Question: Would it be possible to create a custom 'JMenuItem' that contains buttons? For example would it be possible to create a 'JMenuITem' with an item similar to this:

'''
+----------------------------------------+
| JMenuItem [ Button | Button | Button ] |
+----------------------------------------+
'''
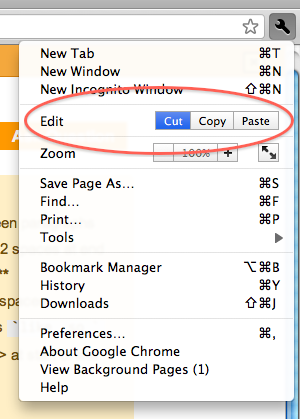
Answer: I doubt there is an easy way to do this. You can do something like:
'''
JMenuItem item = new JMenuItem("Edit ");
item.setLayout( new FlowLayout(FlowLayout.RIGHT, 5, 0) );
JButton copy = new JButton("Copy");
copy.setMargin(new Insets(0, 2, 0, 2) );
item.add( copy );
menu.add( item );
'''
But there are several problems:
a) the menu doesn't close when you click on the button. So that code would need to be added to your ActionListener
b) the menu item doesn't respond to key events like the left/right arrow, so there is no way to place focus on the button using the keyboard. This would involve UI changes to the menu item and I have no idea where to start for this.
I would just use the standard UI design an create sub menus.